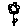
Label: flower